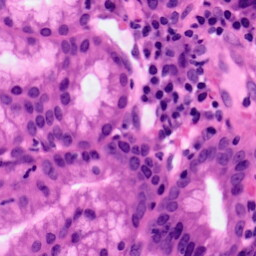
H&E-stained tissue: Pancreatic